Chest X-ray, AP view. Patient: 16 years old, sex F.
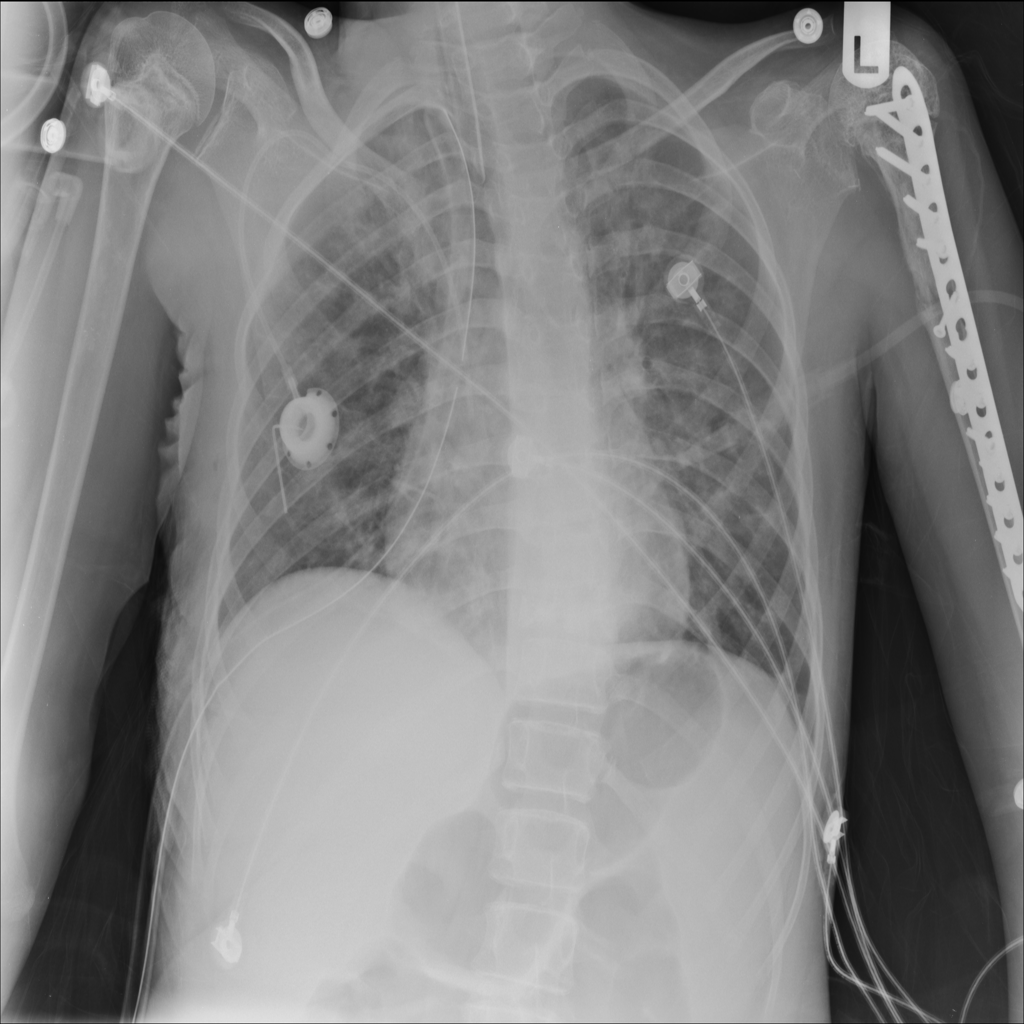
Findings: No Finding